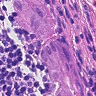
Metastatic tissue present: yes